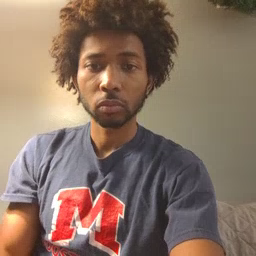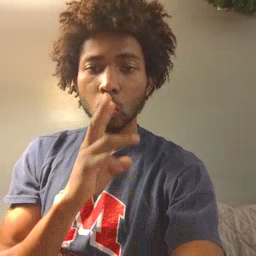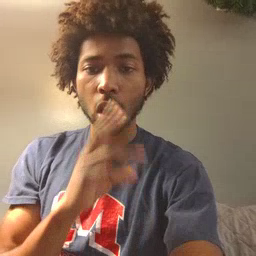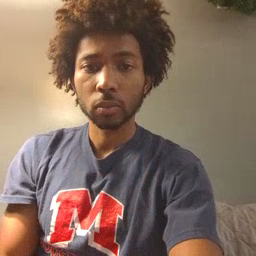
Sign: water